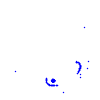
Particle: kaon